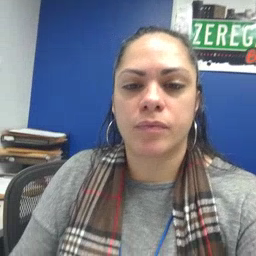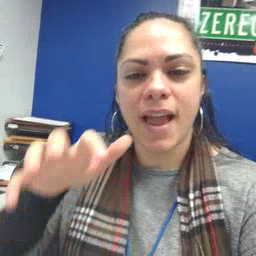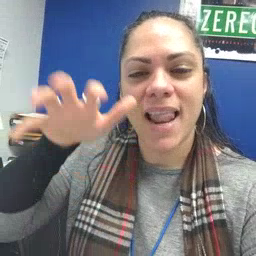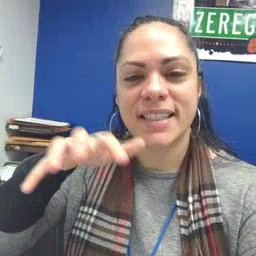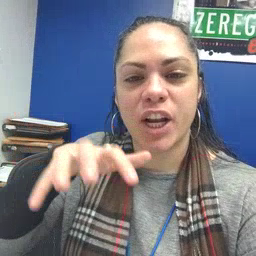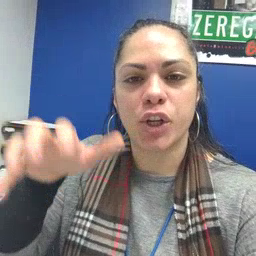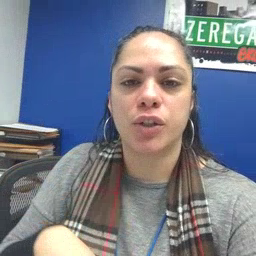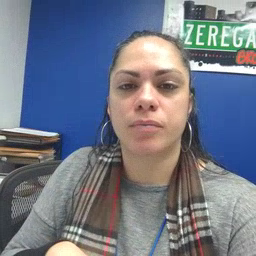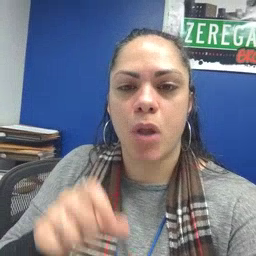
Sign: alligator